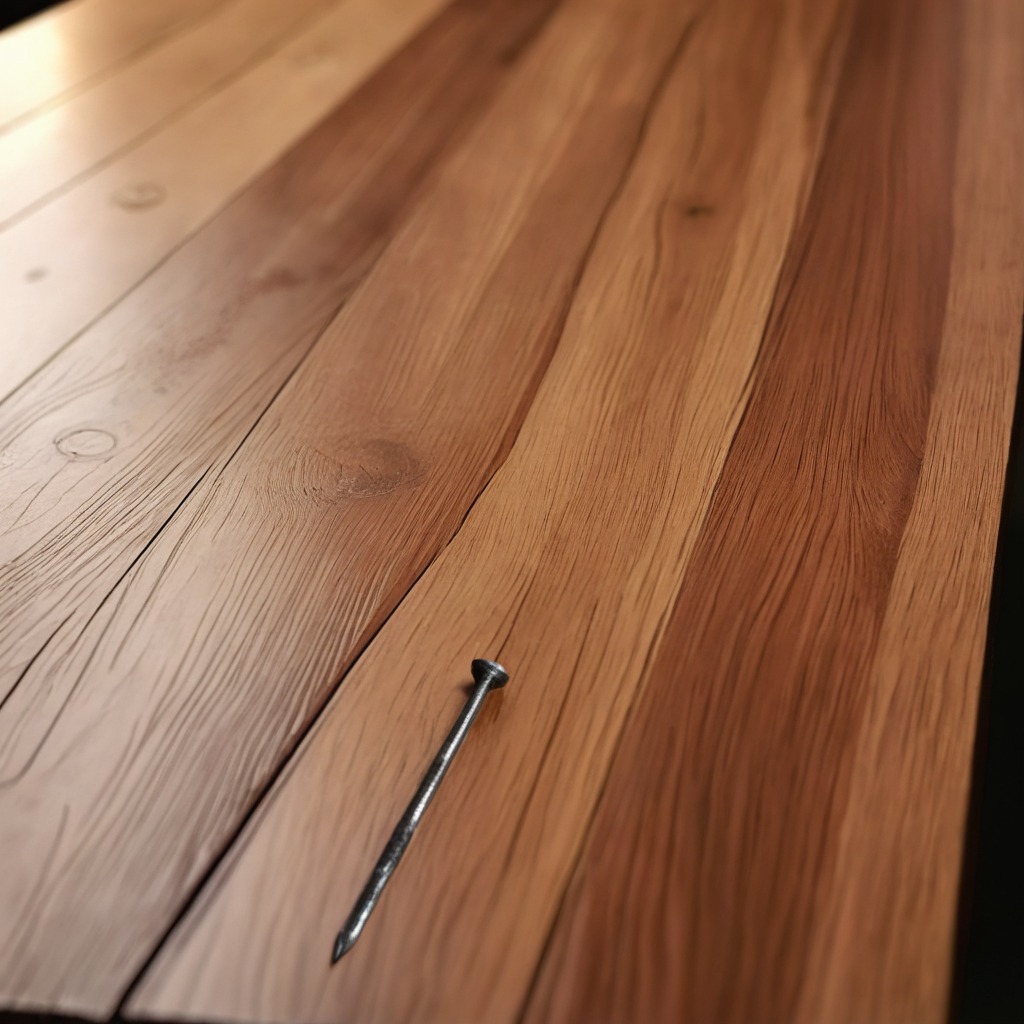
A nail is lying on the wooden table in a carpentry studio.